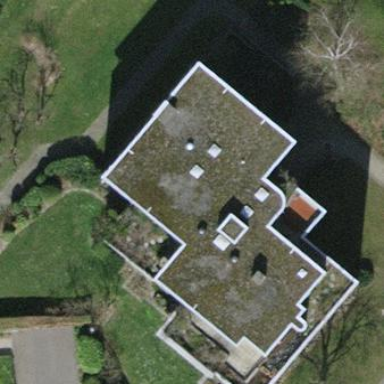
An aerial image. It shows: Flat-roofed apartment building.